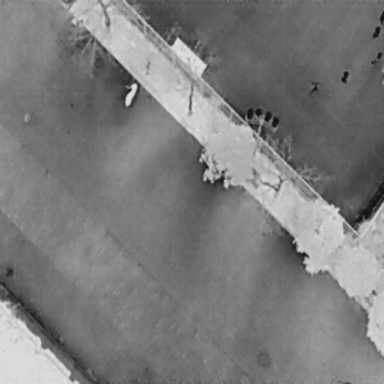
There are six objects shown in the infrared image, including five People, and a Bicycle.